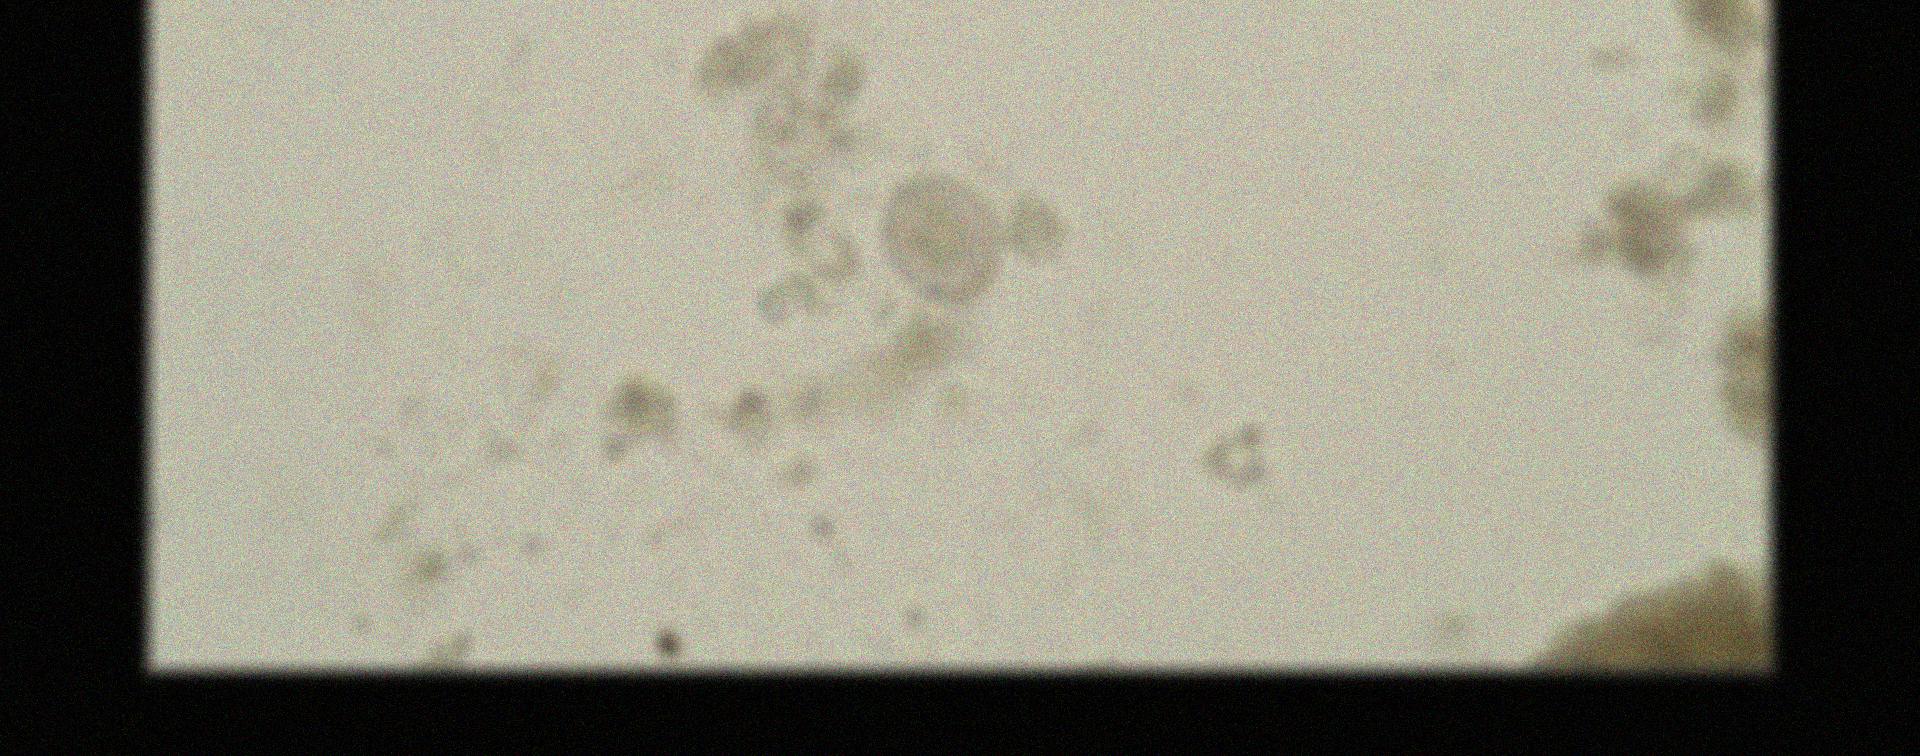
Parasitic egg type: Hymenolepis nana